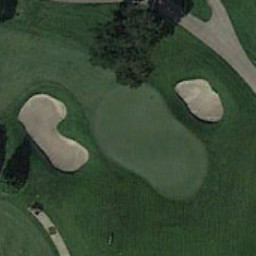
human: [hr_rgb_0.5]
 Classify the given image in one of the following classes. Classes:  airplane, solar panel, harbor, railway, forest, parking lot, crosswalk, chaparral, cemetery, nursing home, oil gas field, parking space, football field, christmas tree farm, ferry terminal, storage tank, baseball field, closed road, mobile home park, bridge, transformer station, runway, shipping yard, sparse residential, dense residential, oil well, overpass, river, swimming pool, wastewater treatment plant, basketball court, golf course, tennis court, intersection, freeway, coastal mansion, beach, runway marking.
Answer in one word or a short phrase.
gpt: golf course